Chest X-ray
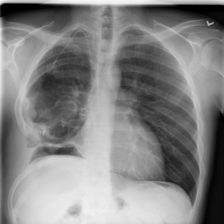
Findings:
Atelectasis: negative
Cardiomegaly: negative
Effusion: negative
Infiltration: negative
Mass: negative
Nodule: negative
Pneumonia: negative
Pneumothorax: negative
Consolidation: negative
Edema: negative
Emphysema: negative
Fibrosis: negative
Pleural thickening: negative
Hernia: negative